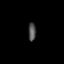
Tissue: lung
Cell type: T cells
Senescence score: 0.2139
Nuclear area (px): 138
Mean DAPI intensity: 79